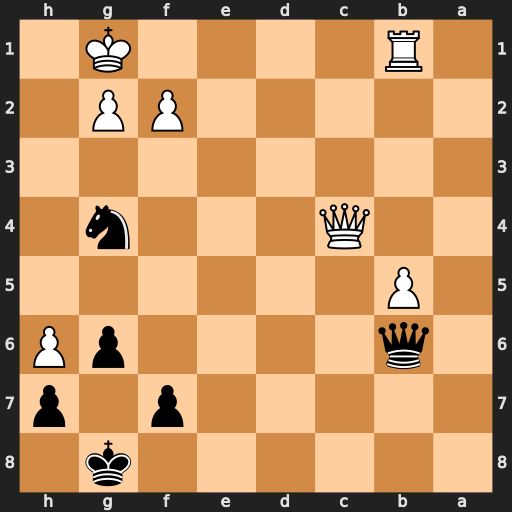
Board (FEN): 6k1/5p1p/1q4pP/1P6/2Q3n1/8/5PP1/1R4K1
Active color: b
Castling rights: -
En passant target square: -
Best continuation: Qxf2+ Kh1 Qh4+